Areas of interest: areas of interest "Commercial service"
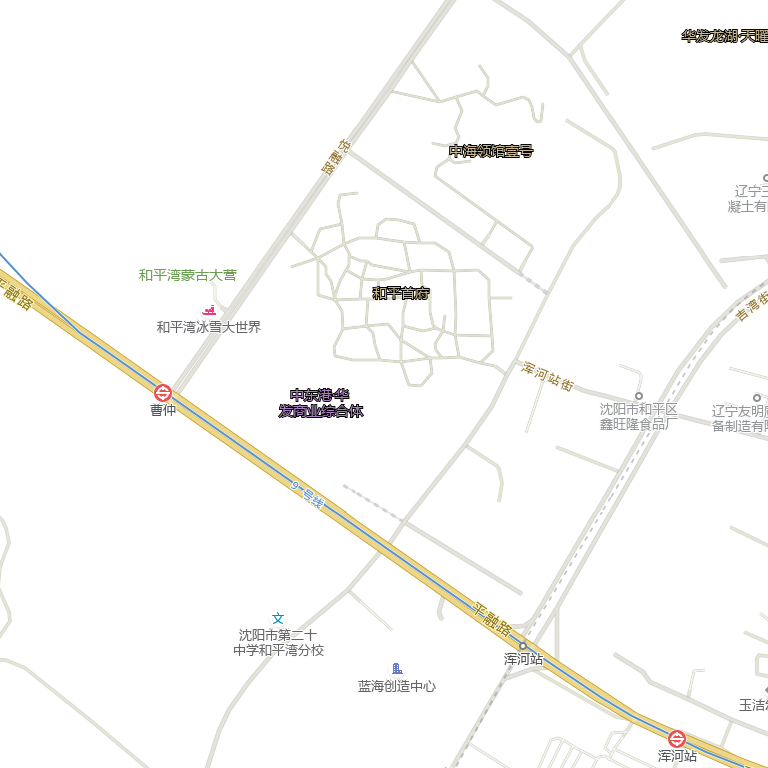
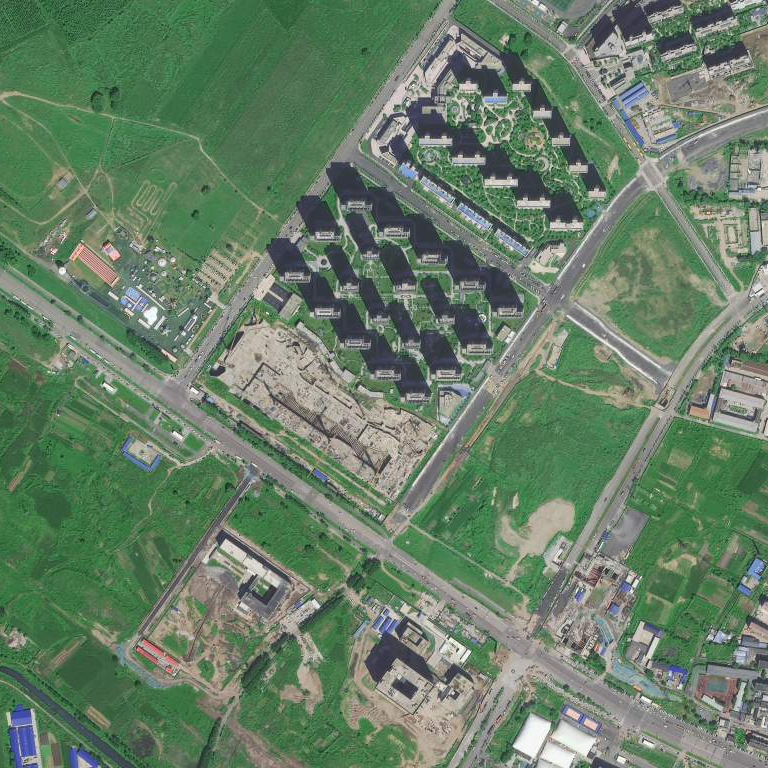